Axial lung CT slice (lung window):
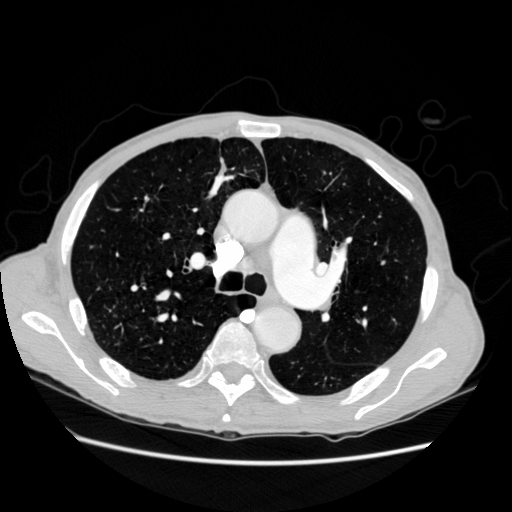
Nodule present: no